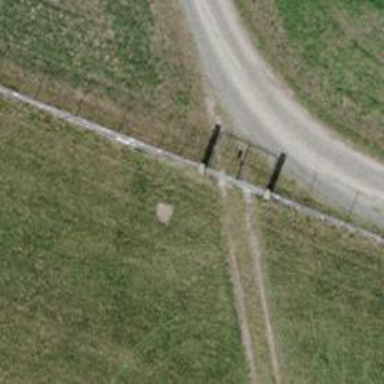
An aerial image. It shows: Gate.